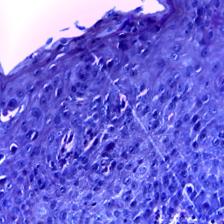
Diagnosis: OSCC